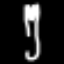
Label: fork